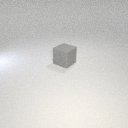
large gray rubber cube